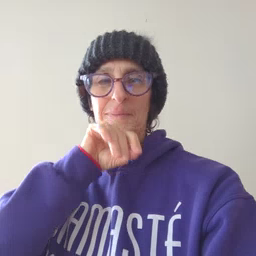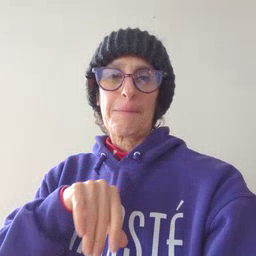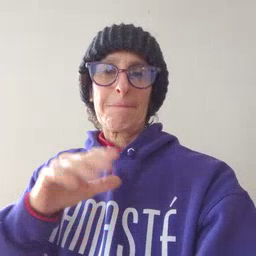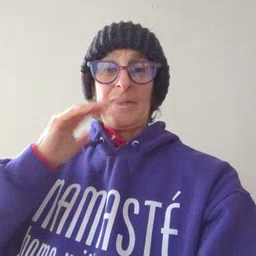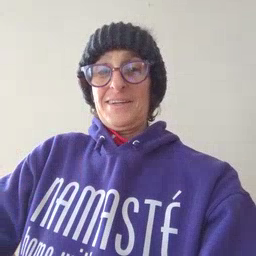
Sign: shirt